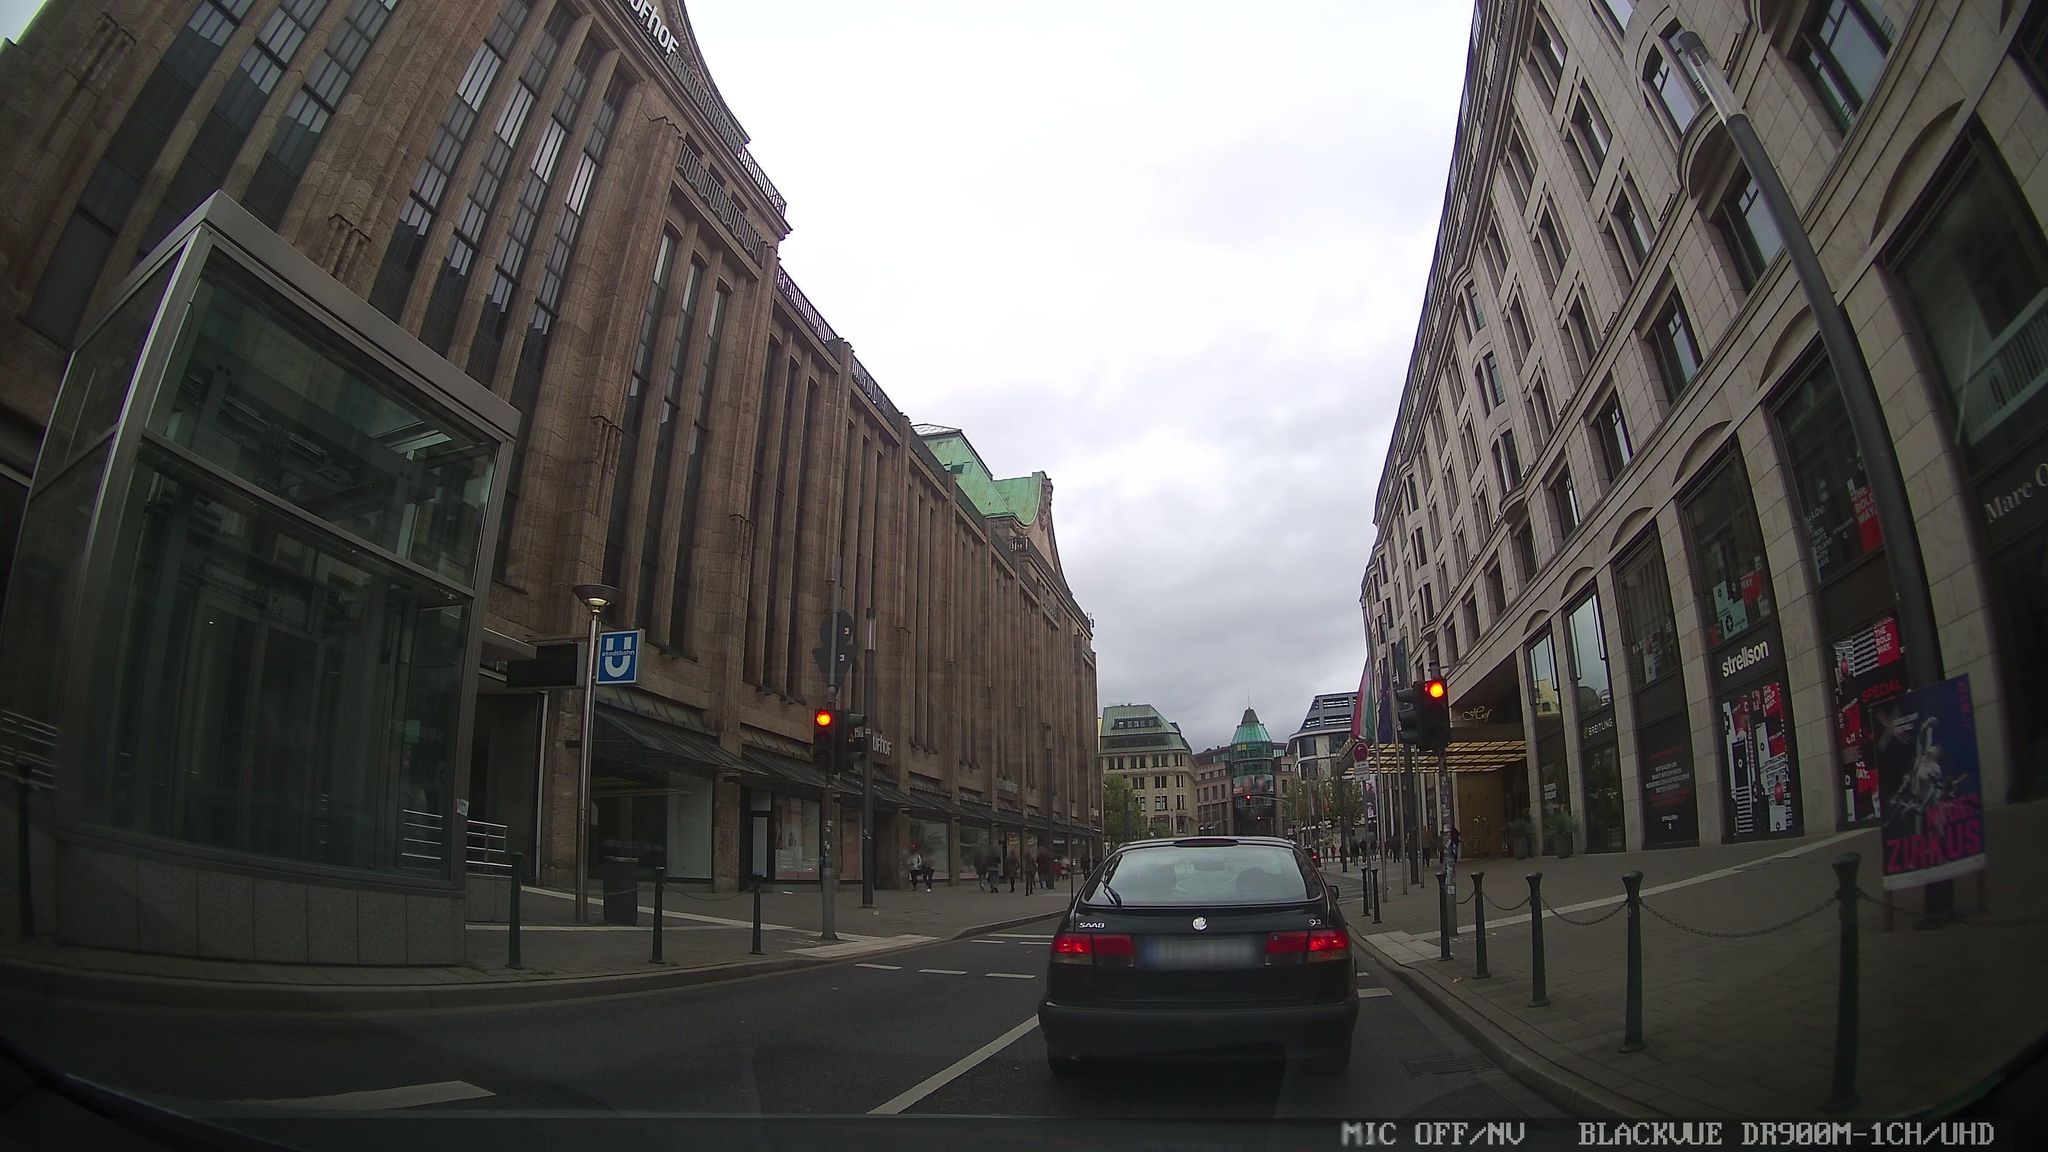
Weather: cloudy
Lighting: day
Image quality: good
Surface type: driving surface
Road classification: footway, steps
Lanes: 2
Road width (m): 2.4
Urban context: urban centre
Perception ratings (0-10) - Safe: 3.34, Lively: 8.7, Beautiful: 4.71, Boring: 1.68, Depressing: 2.75, Wealthy: 6.36